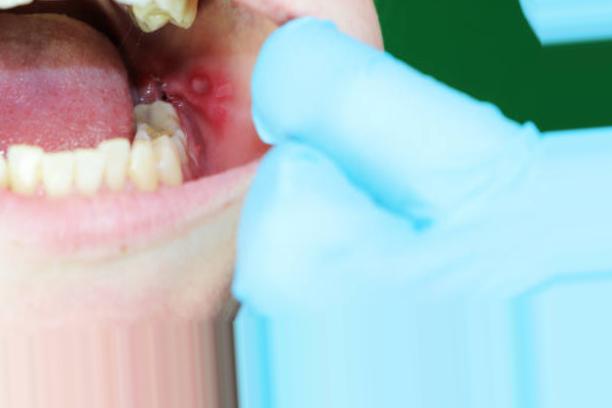
Condition: Mouth Ulcer